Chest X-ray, AP view. Patient: 58 years old, sex M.
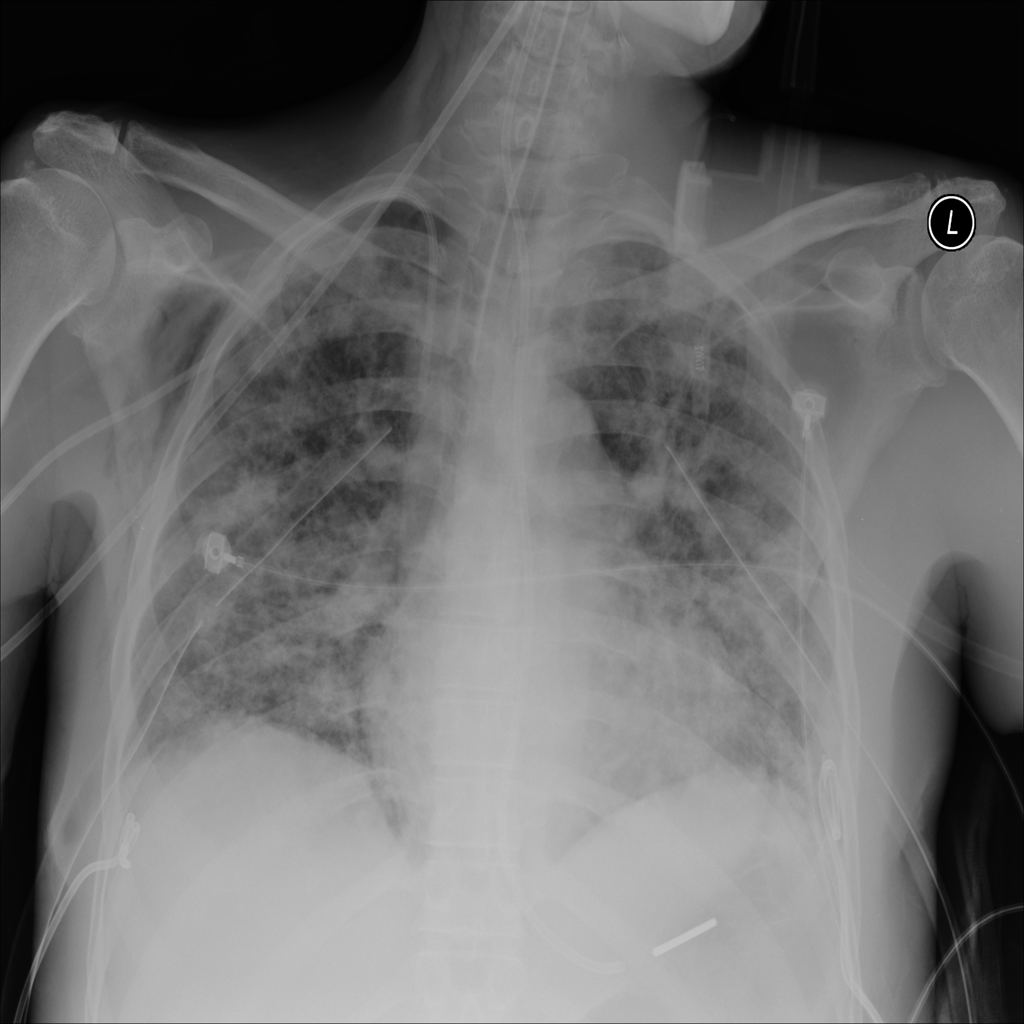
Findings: Emphysema, Pneumothorax